Question: I am making a chat application in which I am using emoticons functionality. My emoticons are working properly but the problem is:
1. When I send only one smile, it works properly
2. I want to send more then one image in edittext or dialog, here is image snapshot:

Here is my code:
'''
builder = new SpannableStringBuilder(message1);
if(message1.contains("x-(R"))
{
int len=message1.indexOf("x-(R");
while(len!=-1)
{
builder.replace(len, len+4, getSmiley(1));
message1=message1.replaceFirst("x-\(R", "");
len=message1.indexOf("x-(R");
}
}
'''
For sending and showing the image, where am I going wrong?
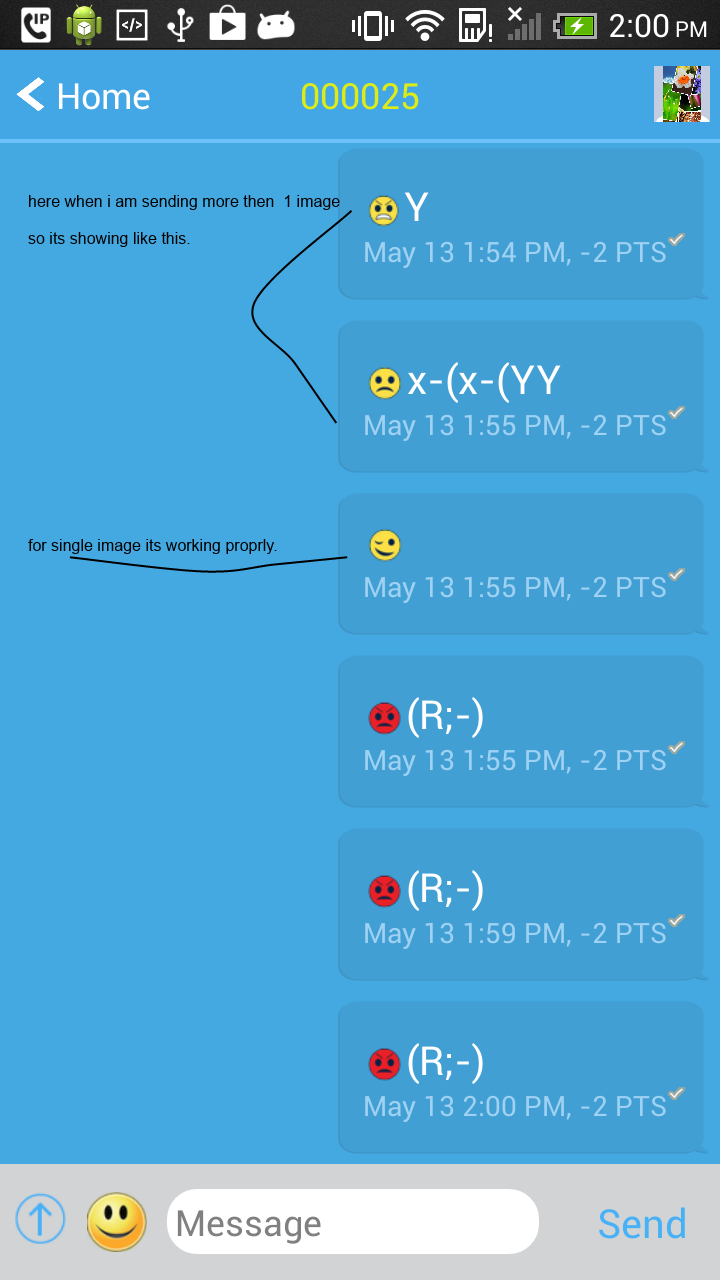
Answer: You can go with getSmiley(1).toString().
it will work ?
Like
message1=message1.replaceFirst("x-\(R", getSmiley(1).toString());